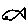
Label: fish